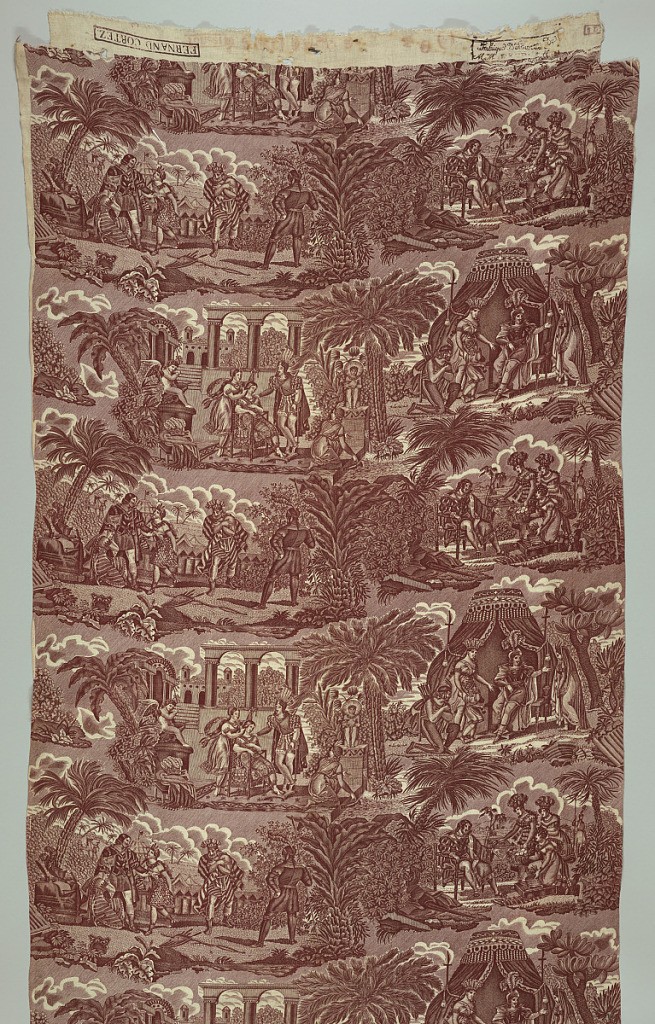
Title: ''FERNAND CORTEZ''
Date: ca. 1815
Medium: cotton Technique: printed by short plate on plain weave foundation
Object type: Textile
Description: Four scenes in dark brown on natural. The scenes are: Cortez and servant being greeted by native king and decorative women; Cortez paying court to native princess; native women bringing presents to Cortez and Cortez in his tent.